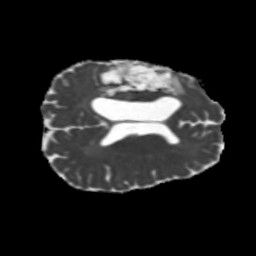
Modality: MD
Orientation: axial
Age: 42
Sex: male
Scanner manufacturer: siemens
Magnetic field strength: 3 T
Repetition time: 5.25 s
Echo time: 0.08 s